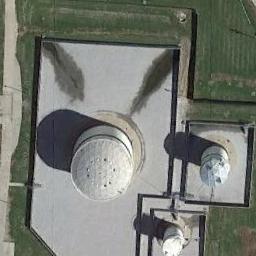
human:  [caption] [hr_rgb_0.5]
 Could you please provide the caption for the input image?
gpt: There is a big and two small white storage tanks on the grass .

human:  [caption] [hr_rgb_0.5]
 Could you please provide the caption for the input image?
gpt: There are nine tanks of different size .

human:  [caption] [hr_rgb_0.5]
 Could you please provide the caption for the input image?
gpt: There are several neatly arranged large oil storage tanks in the factory, And there are large lawns in the factory .

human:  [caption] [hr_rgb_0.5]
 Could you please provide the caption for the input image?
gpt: The storage tanks are surrounded by grass .

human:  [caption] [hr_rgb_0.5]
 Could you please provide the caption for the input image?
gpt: There are three storage tanks beside a green meadow .